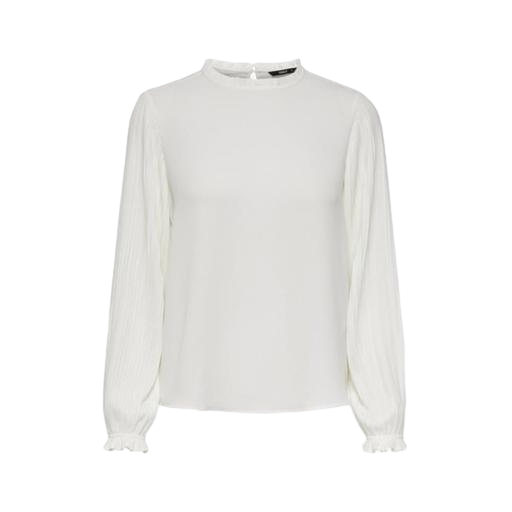
white long-sleeved pleated blouse, high-neck blouse, white long-sleeve plissé, white background